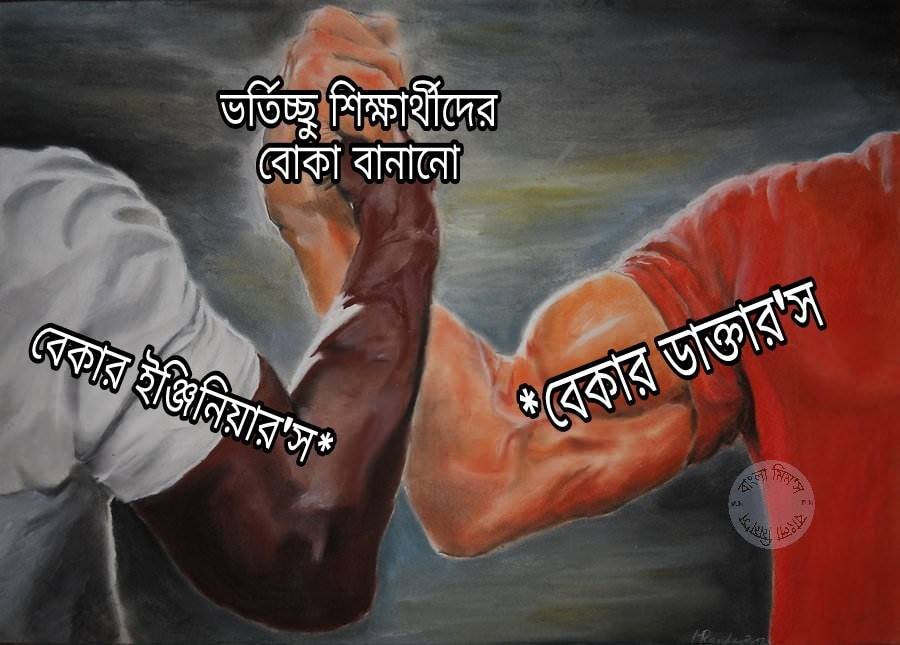
Caption: ভর্তিচ্ছু শিক্ষার্থীদের বোকা বানানো       বেকার ইঞ্জিনিয়ার'স*     *বেকার ডাক্তার'স
Label: non-hate